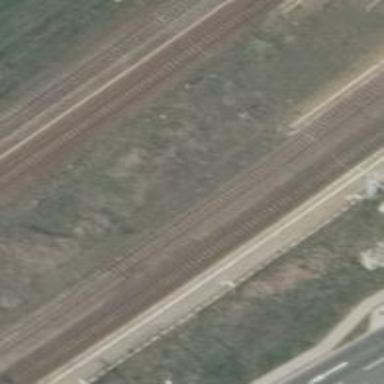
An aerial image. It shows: Stop position for public transport at railway stop.